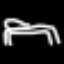
Label: bed